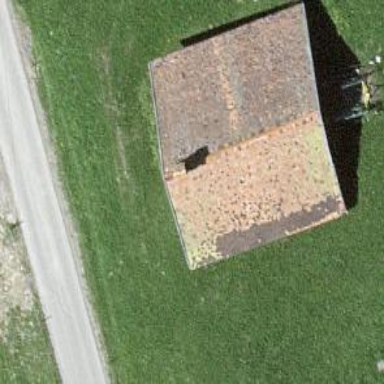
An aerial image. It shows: Farm auxiliary building.